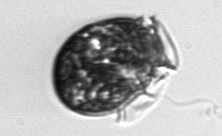
Label: Dinophysis_acuminata